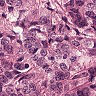
Metastatic tissue present: yes